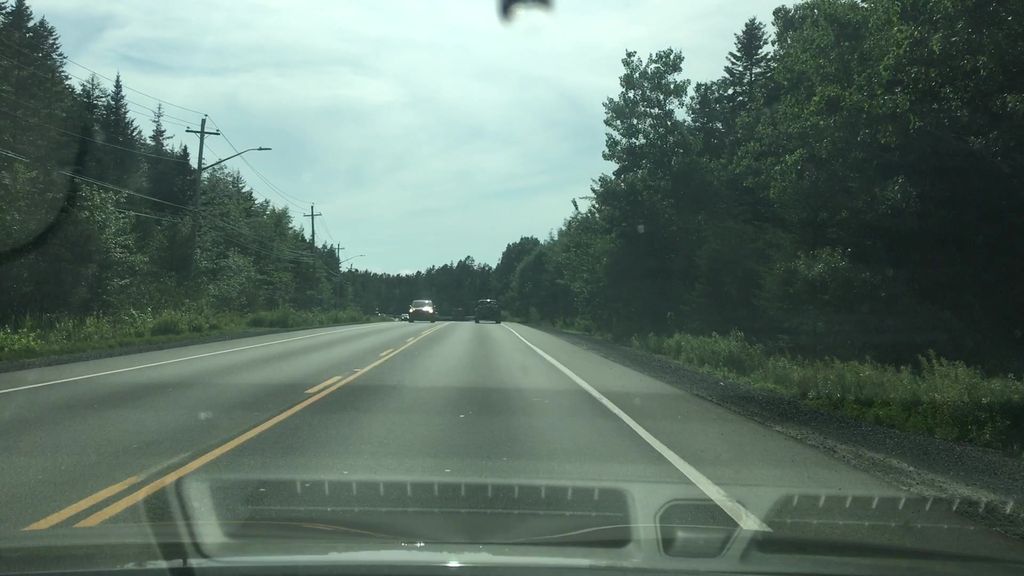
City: halifax